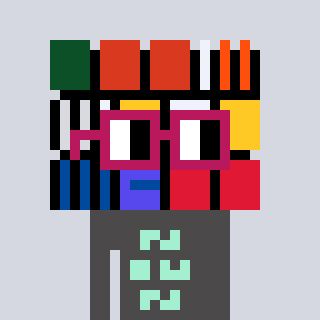
a pixel art character with square dark red glasses, a abstract-shaped head and a grayscale-colored body on a cool background